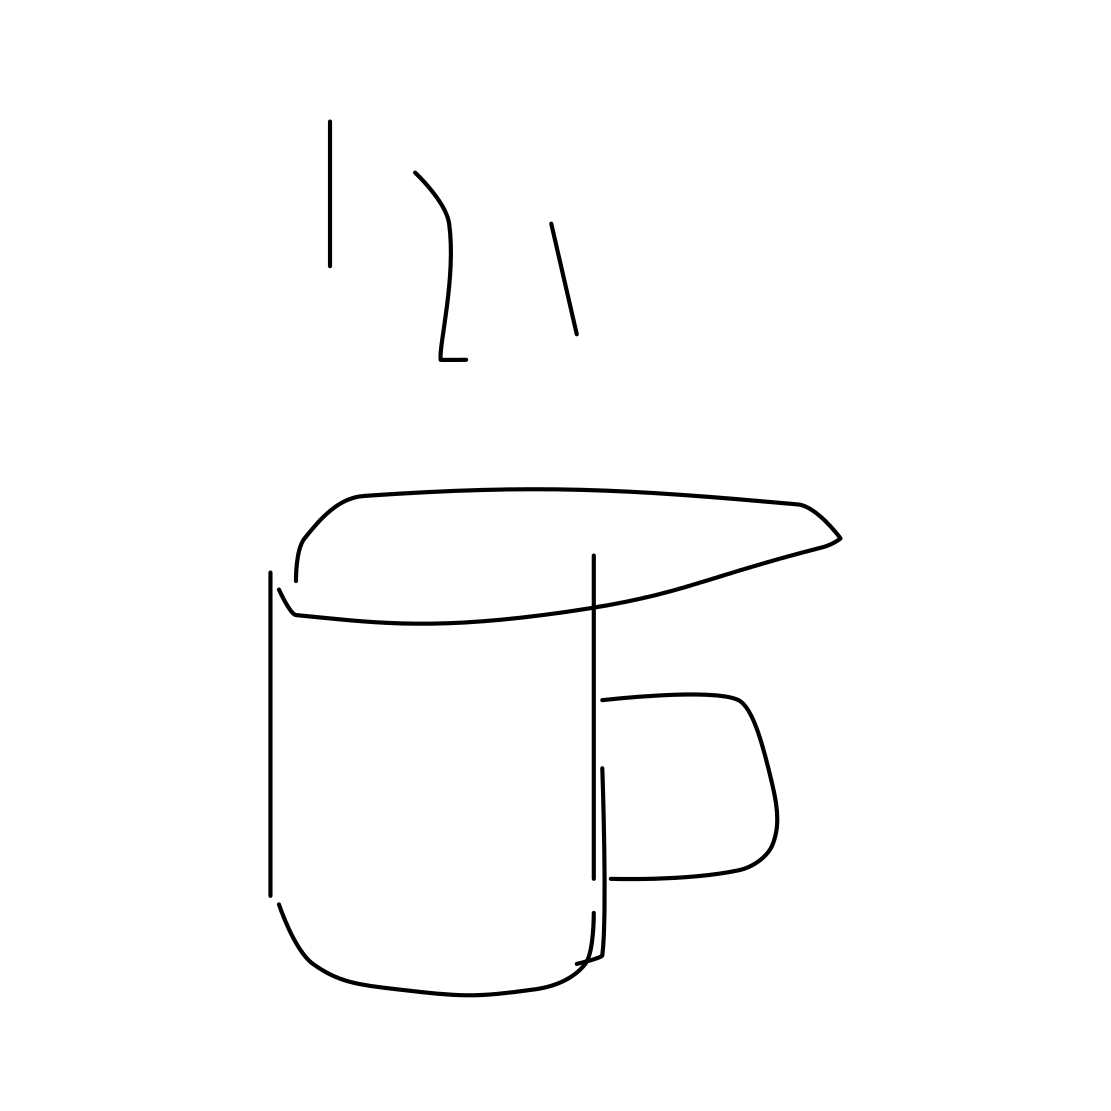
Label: teapot